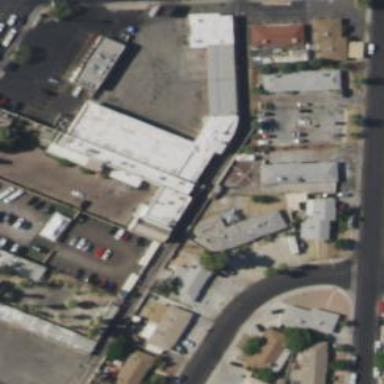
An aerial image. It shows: Commercial building.